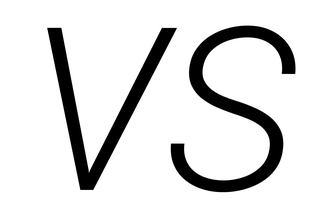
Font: Roboto-Italic_Light_Italic